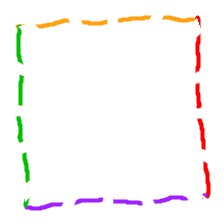
Shape: square